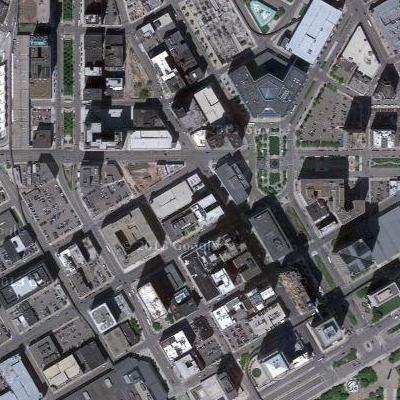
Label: Industry